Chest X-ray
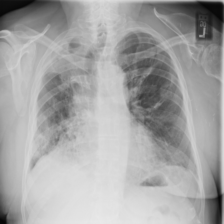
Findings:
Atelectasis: negative
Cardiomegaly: negative
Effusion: negative
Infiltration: positive
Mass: negative
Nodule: negative
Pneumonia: negative
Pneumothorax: negative
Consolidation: negative
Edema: negative
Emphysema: negative
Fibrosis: negative
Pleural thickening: negative
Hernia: negative